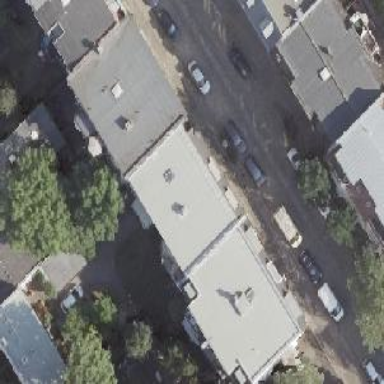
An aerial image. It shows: Apartments building with saltbox roof shape.